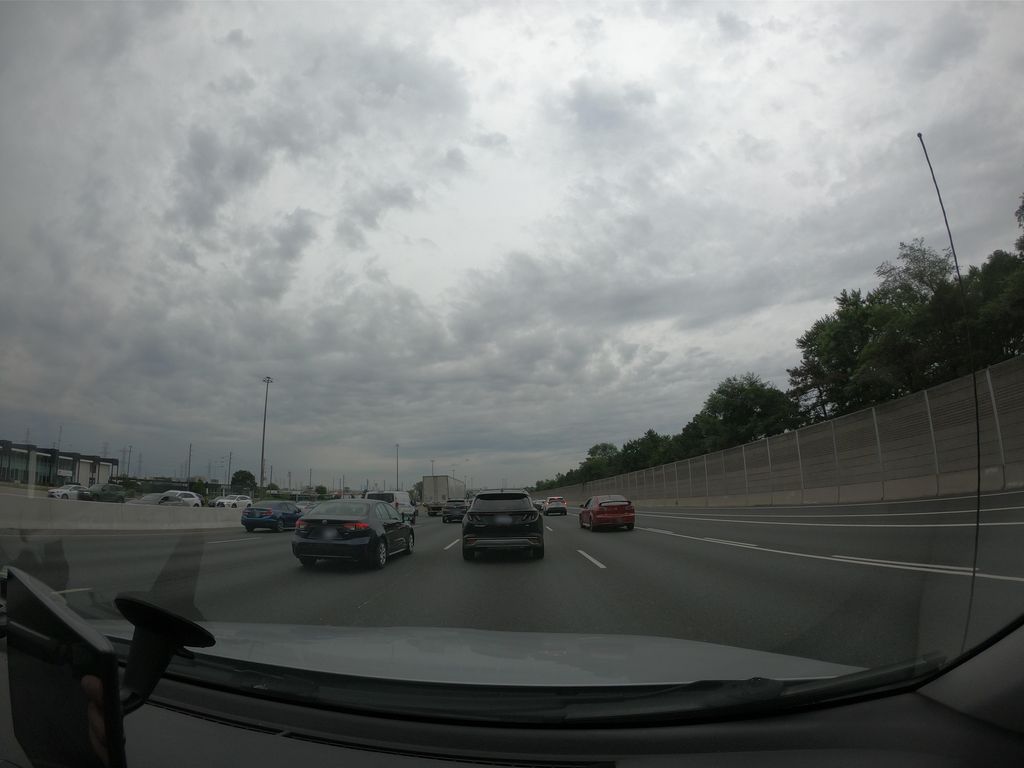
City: toronto